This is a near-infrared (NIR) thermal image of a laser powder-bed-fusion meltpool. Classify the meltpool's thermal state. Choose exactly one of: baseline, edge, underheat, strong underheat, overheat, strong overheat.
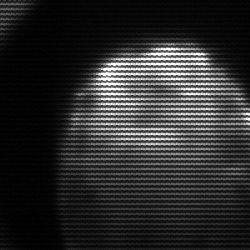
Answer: strong underheat